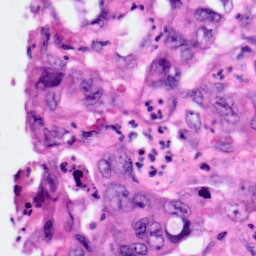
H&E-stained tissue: Pancreatic